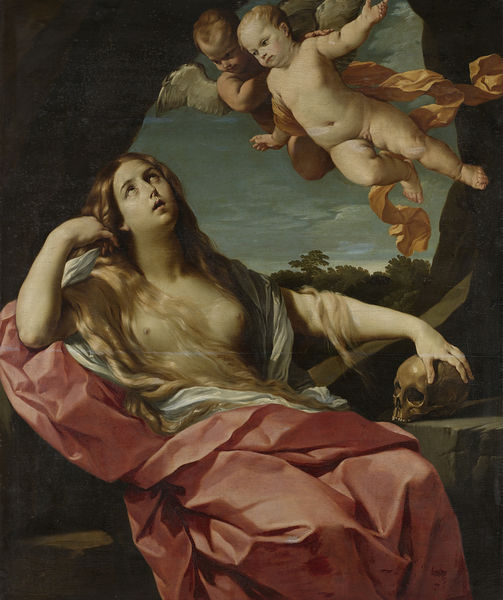
Titel: Maria Magdalena
Künstler: Guido Reni
Standort: Amsterdam
Institution: Rijksmuseum
Schlagwörter: brust, busen, frau, blick, haare, höhle, blue, curtain, folds, red, robes, white, window, arm, black, dress, green, hair, lady, nose, painting, robe, seated, sitting, woman, looking, pink, brown, feather, hand, totenkopf, angel, angels, clouds, heaven, naked, nude, rock, sky, stone, tree, landscape, orange, young, trees, death, child, eyes, feet, ribbon, flowing, night, view, putten, look, maria magdalena, fabric, mouth, scarf, silk, allegory, fly, flying, movement, wings, virgin, breast, children, cherub, cherubs, cupid, cupids, drape, drapery, putti, putto, rot, draped, renaissance, cloth, bare, fingers, breasts, chest, long, cave, baby, mädchen, ribbons, mary, tan, round, glance, wing, realistic, penis, reclining, skull, scull, babies, kind, dick, magdalen, brest, boobs, tits, upward, above, memento mori, cherubim, chubby, spread, momento, slab, verklärter blick, momento mori, flying babies, longhaired, long-heired, immaculate, nakad, conception, mori, gaze upward, 천사, 여인, 린, 해골, 동굴, oranmge, männliche engel, repentant